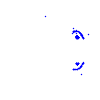
Particle: kaon